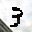
Label: 3